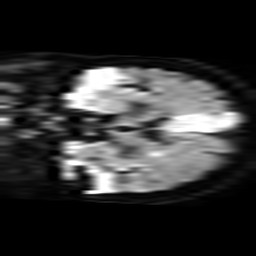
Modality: TRACE
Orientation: coronal
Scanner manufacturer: philips
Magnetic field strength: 3 T
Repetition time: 3.087 s
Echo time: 0.076 s